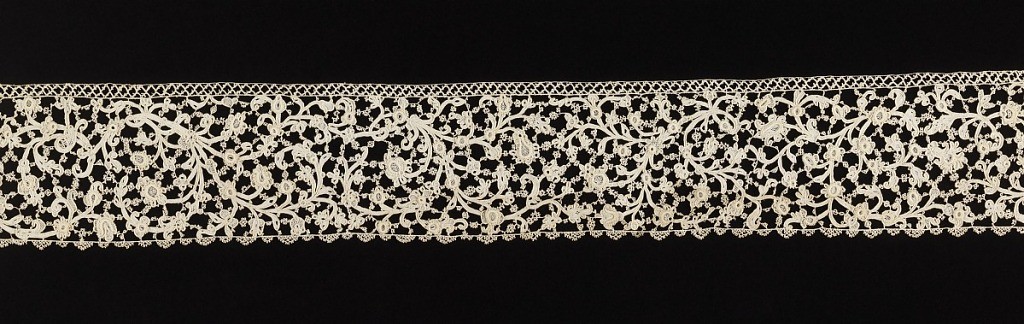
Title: Border
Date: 1670–90
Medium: linen Technique: needle lace
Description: Border with twining floral and foliated forms in relief, connected by ornamented bars.